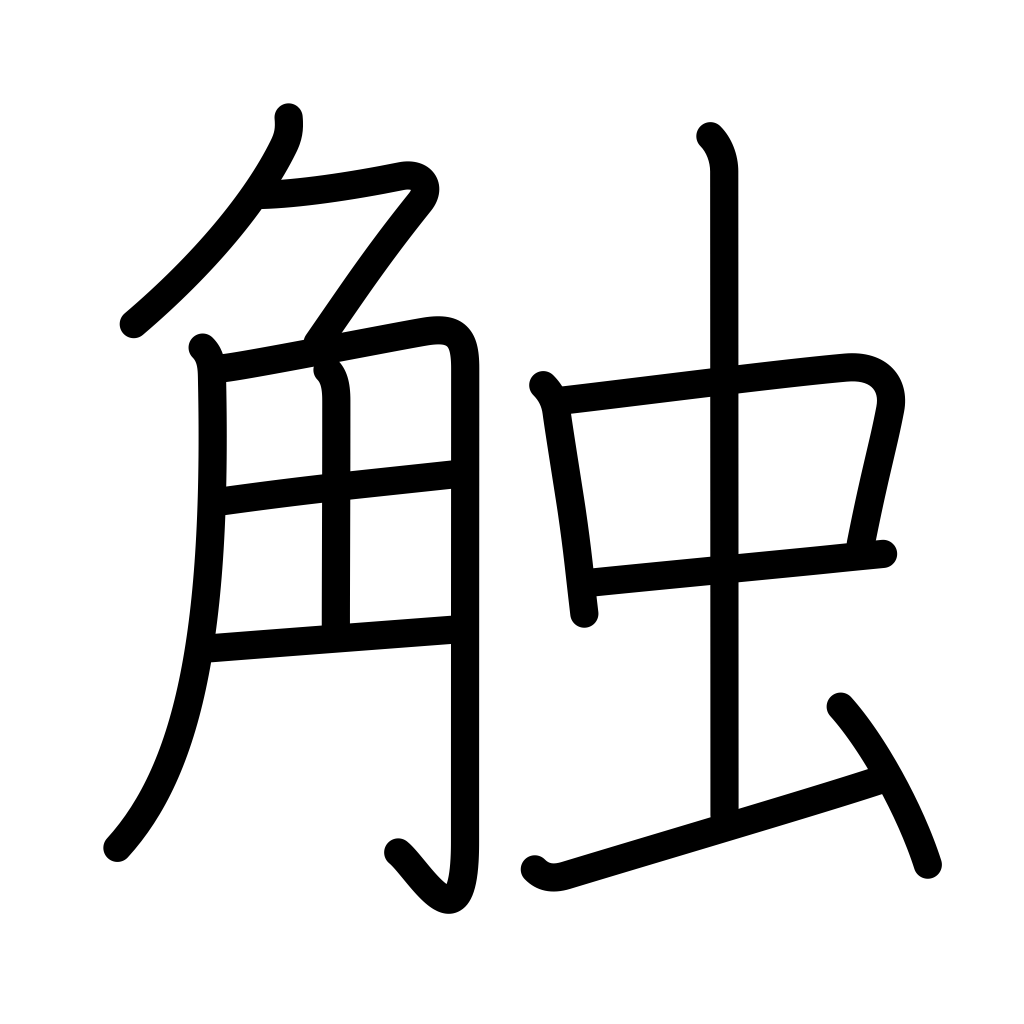
Meaning: contact, touch, feel, hit, proclaim, announce, conflict